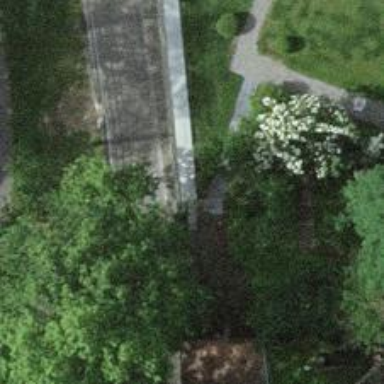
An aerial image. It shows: Retaining wall.